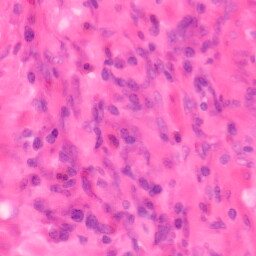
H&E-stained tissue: Colon